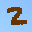
Label: 2